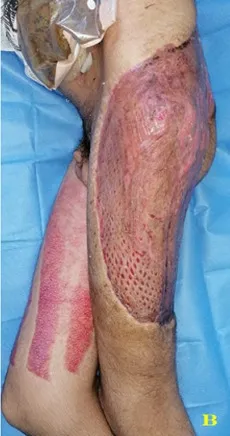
Near total wound healing 20 days after the skin graft.
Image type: medical_photograph (skin_photograph)